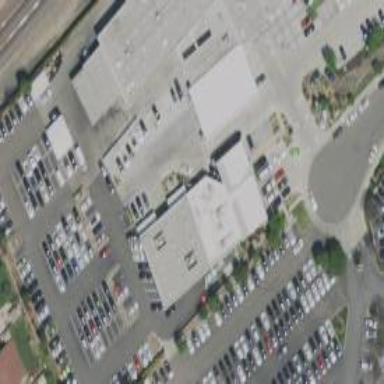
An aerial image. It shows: Retail building.